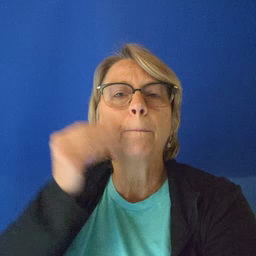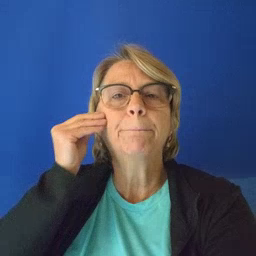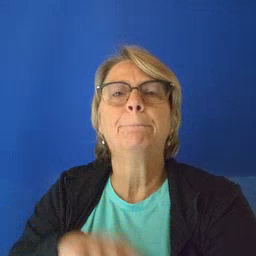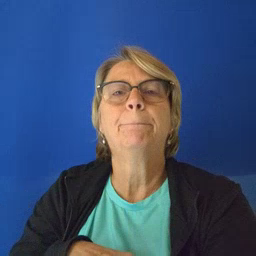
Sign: home